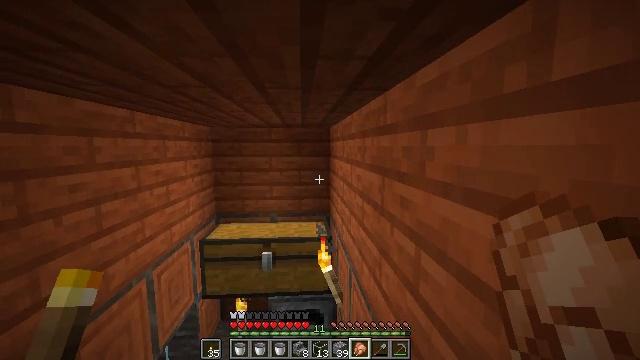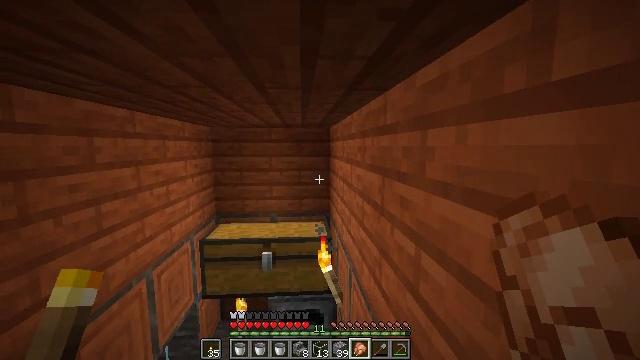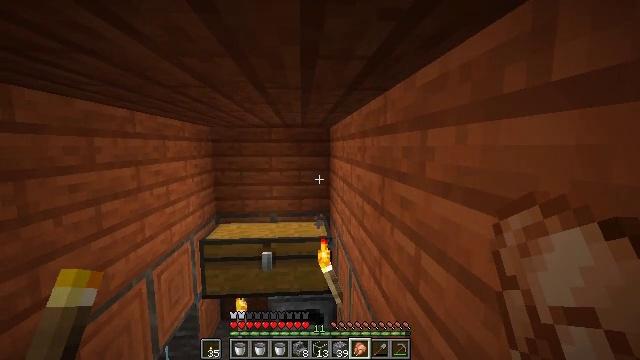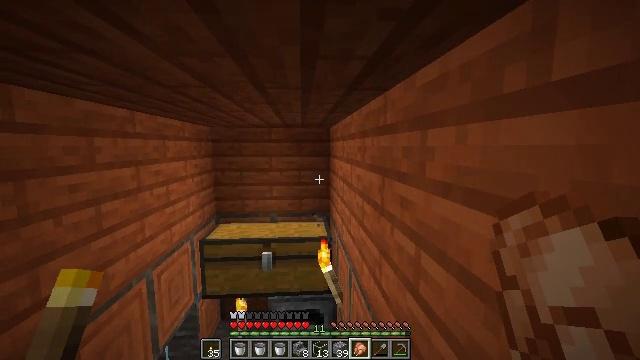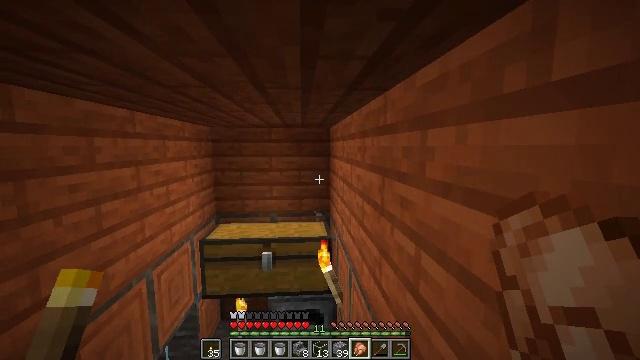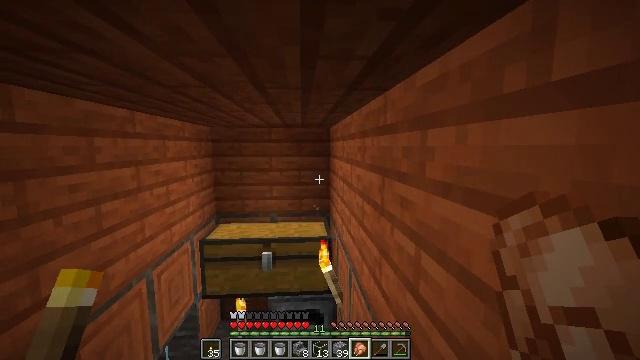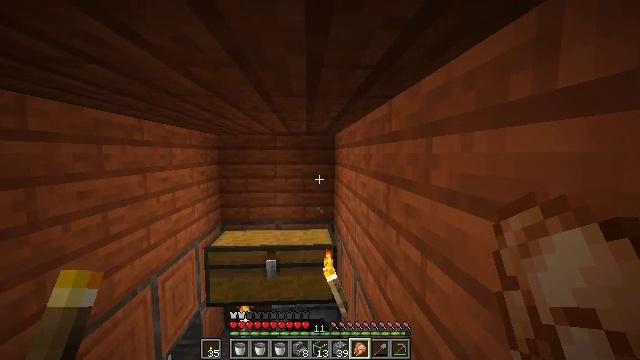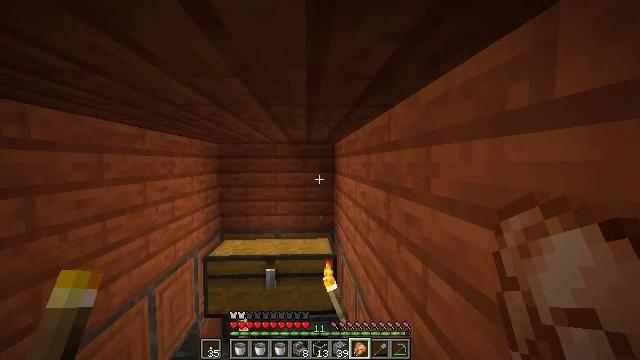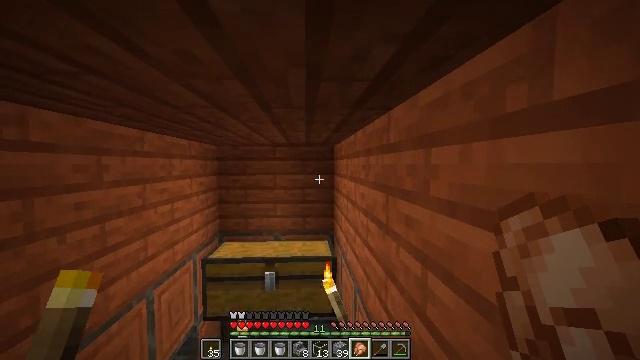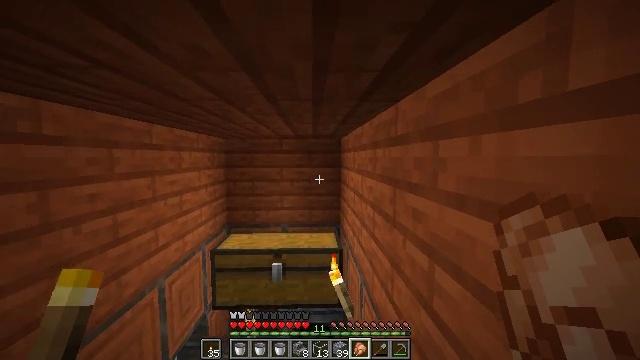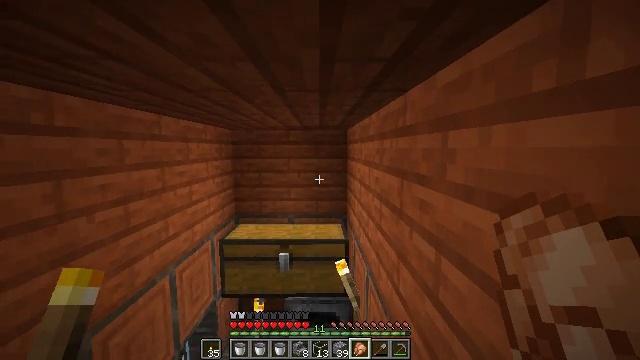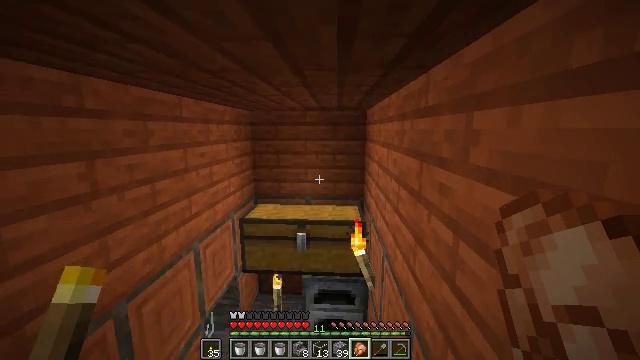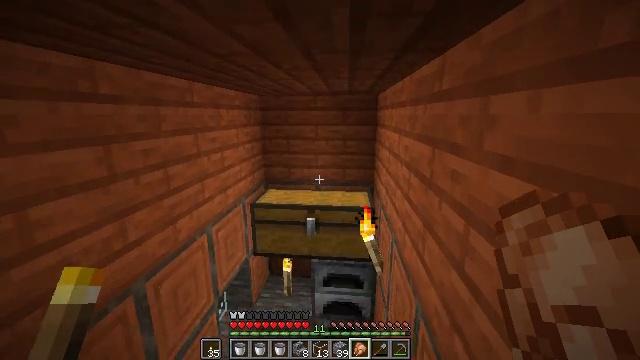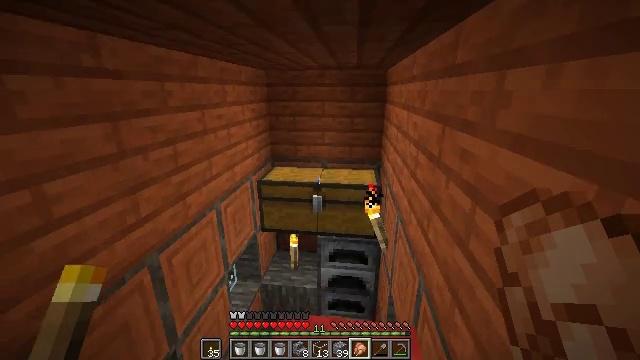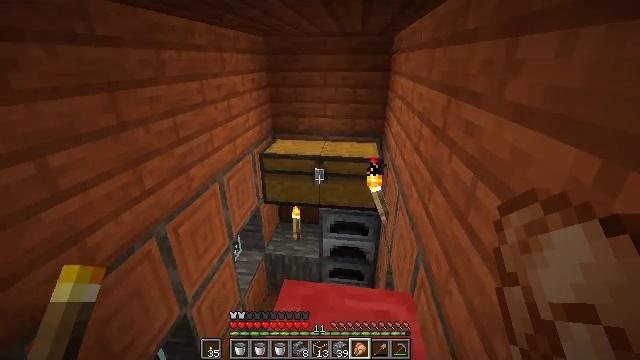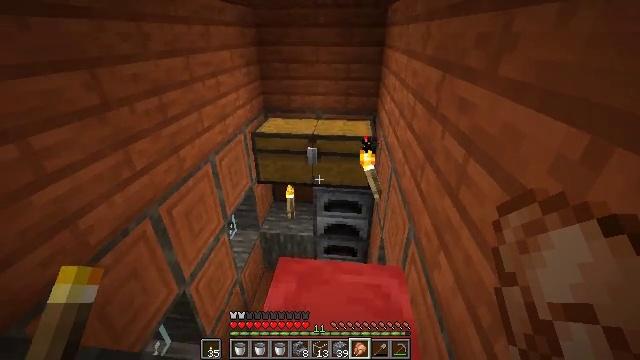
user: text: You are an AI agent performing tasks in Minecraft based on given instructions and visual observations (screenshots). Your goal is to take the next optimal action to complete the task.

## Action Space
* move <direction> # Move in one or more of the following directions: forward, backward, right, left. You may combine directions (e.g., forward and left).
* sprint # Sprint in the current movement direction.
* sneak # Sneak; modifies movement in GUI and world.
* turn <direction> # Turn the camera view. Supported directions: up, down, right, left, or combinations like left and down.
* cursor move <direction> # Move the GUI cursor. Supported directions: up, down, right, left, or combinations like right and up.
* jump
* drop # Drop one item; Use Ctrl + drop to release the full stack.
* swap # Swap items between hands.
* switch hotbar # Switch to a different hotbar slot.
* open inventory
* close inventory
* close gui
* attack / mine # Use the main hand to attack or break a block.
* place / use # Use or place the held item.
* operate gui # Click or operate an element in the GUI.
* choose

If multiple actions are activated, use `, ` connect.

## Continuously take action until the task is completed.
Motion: motion action
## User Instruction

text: Make an iron axe on a crafting table.
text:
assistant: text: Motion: no_op
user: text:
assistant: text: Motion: no_op
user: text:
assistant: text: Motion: no_op
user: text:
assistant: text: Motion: no_op
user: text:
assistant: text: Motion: no_op
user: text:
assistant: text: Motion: turn left and up
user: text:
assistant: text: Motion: turn up
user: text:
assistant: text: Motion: no_op
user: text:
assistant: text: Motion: turn left and down
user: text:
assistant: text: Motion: turn left and down
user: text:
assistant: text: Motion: turn left and down
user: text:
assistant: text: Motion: turn left and down
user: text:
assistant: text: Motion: turn left and down
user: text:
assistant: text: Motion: turn down
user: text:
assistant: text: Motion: turn right and down
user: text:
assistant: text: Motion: turn down
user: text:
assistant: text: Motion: turn down
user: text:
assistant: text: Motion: turn left and down
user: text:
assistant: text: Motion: turn left and down
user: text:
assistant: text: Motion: turn left and down
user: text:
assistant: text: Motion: turn left and down
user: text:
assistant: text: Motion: no_op
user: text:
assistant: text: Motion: move forward
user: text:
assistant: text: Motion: move forward
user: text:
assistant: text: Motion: move forward, turn left and down
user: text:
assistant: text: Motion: move forward, turn left and down
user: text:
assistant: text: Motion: move forward
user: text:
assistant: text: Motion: move forward
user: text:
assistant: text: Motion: move forward and move left
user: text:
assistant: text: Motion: move forward and move left, turn right and down